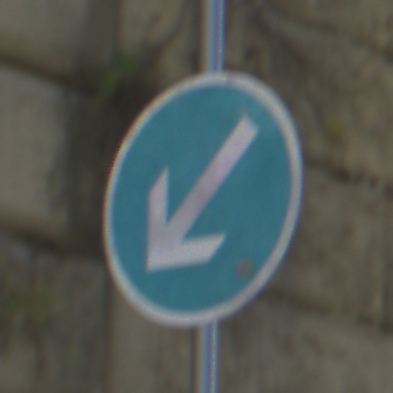
Verkehrszeichen: VorgeschriebeneVorbeifahrtLinks
Umgebung: Outdoor, Urban
Tageszeit: Midday
Wetter: Clear
Licht: Natural
Jahreszeit: NotSpecified
Kontrast: LowContrast